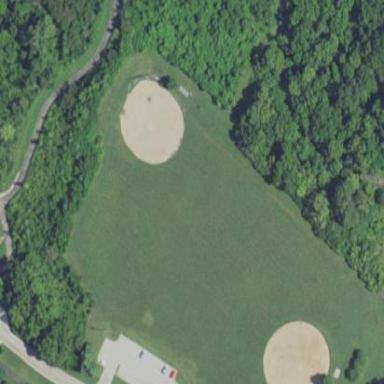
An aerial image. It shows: Baseball pitch for leisure land activities.